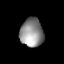
Tissue: lung
Cell type: Endothelial cells
Senescence score: 0.5914
Nuclear area (px): 653
Mean DAPI intensity: 142.047